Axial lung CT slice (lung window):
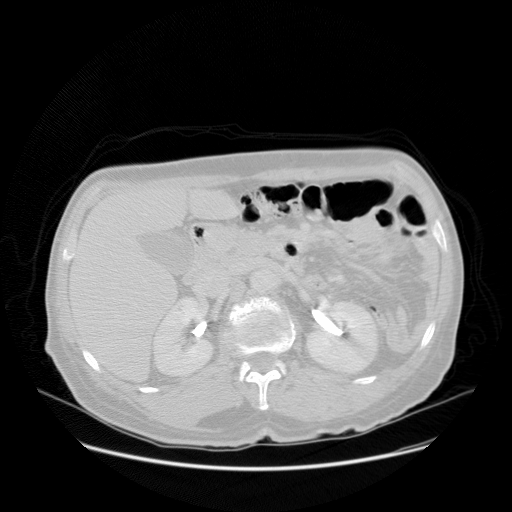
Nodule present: no